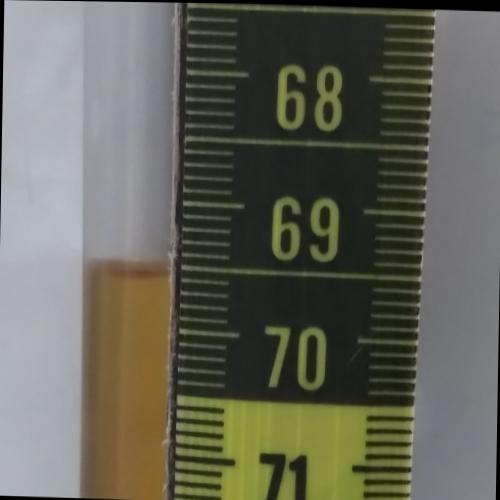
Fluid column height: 69.6 cm